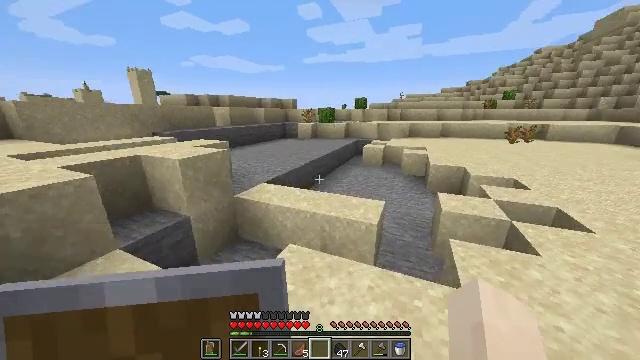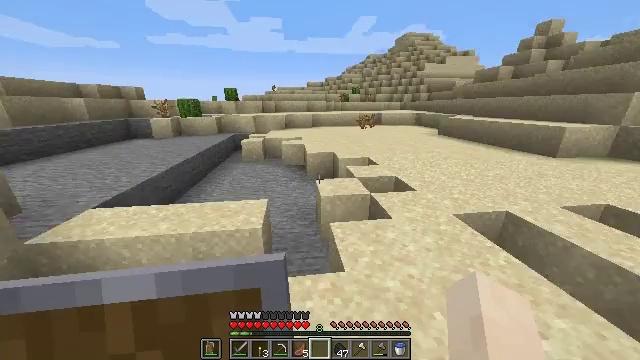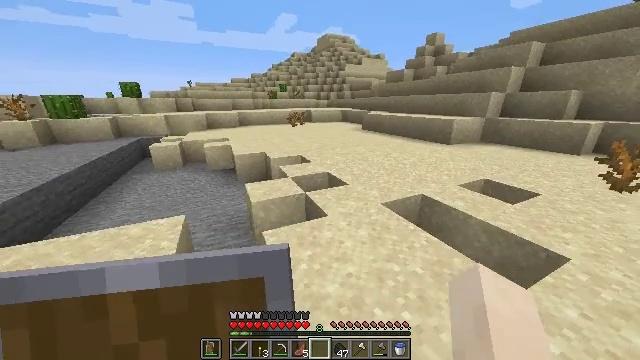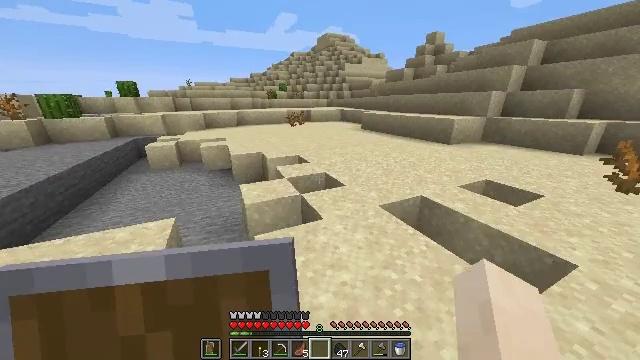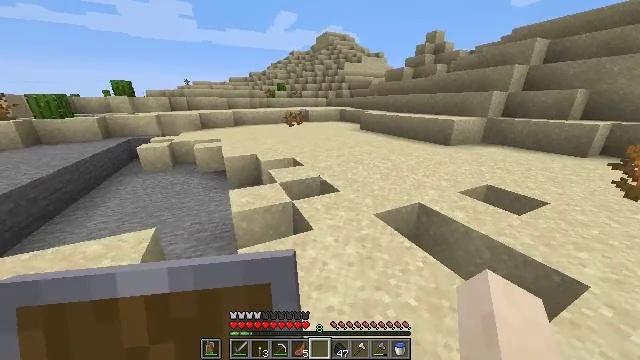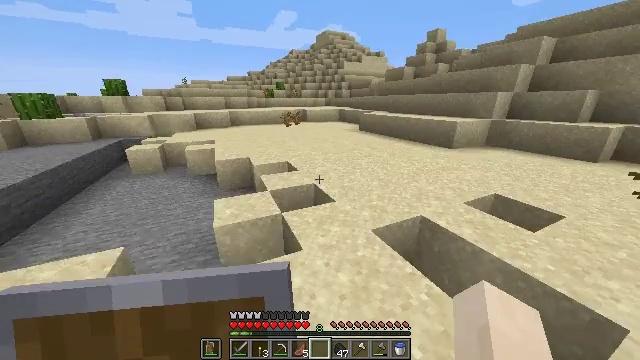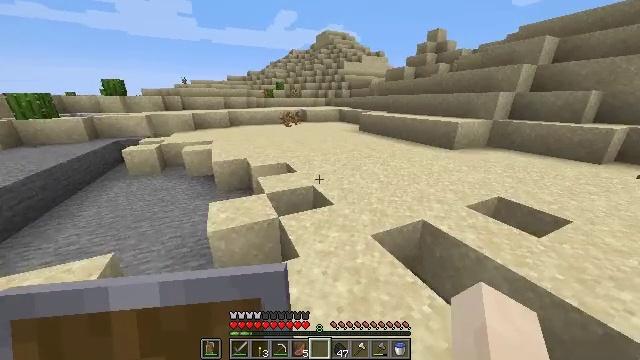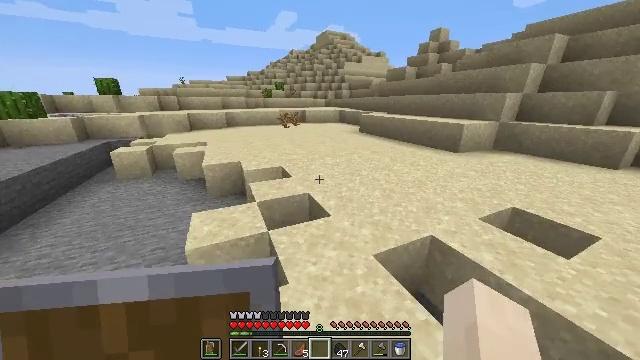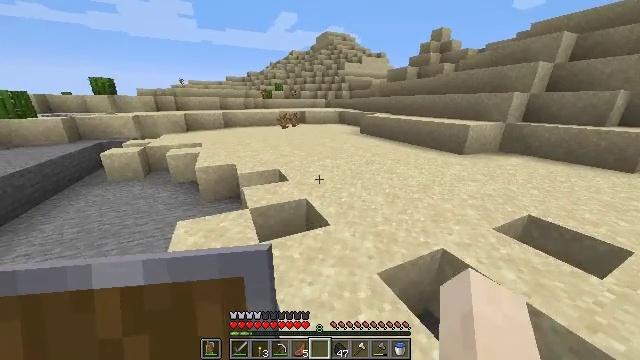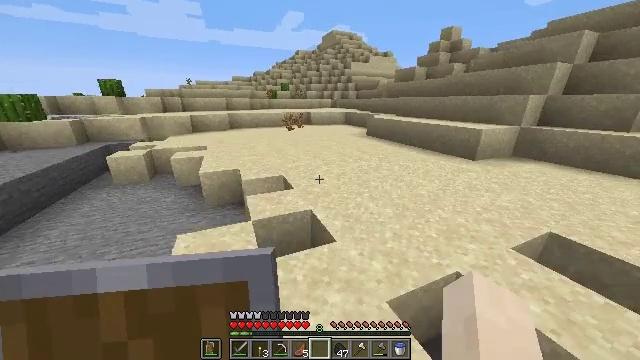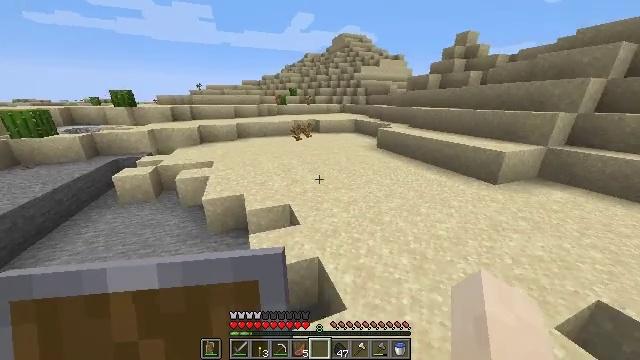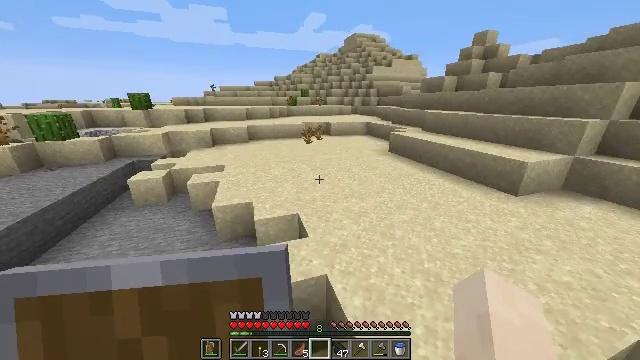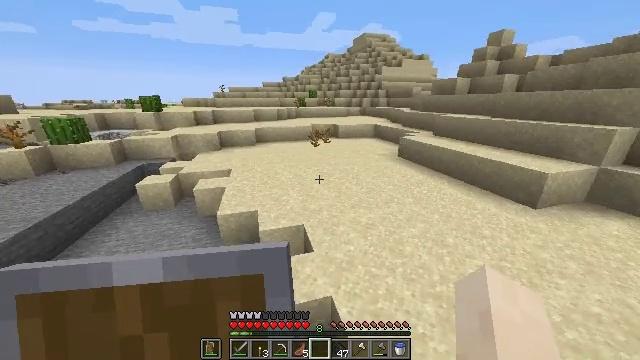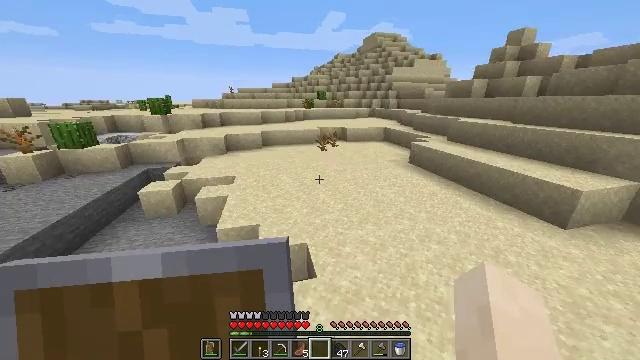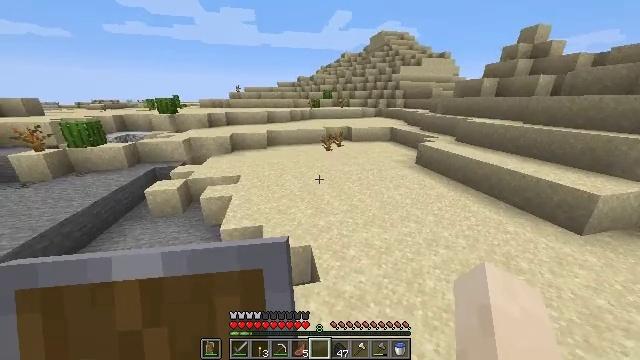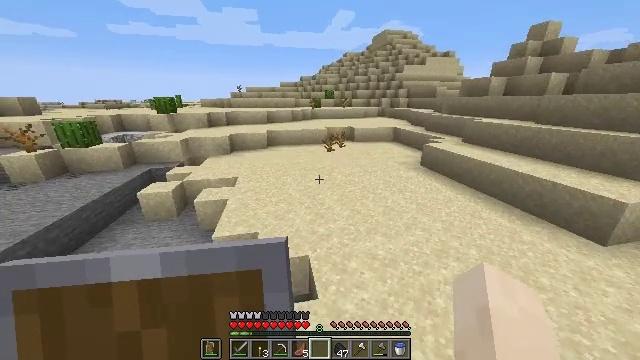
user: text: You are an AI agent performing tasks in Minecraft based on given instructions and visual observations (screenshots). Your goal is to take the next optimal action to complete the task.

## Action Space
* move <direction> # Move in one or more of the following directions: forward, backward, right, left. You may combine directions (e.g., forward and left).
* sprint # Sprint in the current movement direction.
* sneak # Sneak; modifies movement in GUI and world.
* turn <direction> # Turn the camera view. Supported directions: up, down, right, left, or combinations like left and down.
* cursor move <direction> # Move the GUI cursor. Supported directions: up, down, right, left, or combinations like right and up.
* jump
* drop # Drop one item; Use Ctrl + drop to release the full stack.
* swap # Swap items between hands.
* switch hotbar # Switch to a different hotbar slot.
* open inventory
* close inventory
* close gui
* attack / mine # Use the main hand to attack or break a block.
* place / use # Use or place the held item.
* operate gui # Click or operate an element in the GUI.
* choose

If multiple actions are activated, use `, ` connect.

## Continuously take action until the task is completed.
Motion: motion action
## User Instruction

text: Mine the dead bush in the desert.
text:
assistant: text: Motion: move forward and move right, sprint, turn right and down
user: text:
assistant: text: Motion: move forward and move right, sprint, turn right
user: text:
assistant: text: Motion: move forward and move right, sprint
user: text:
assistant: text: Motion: move forward, sprint
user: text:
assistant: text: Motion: move forward, sprint
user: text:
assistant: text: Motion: move forward, sprint
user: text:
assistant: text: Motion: move forward, sprint
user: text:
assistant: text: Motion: move forward, sprint
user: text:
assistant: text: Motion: move forward, sprint, turn left, jump
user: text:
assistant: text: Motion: move forward, sprint, turn left, jump
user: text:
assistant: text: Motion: move forward, sprint, turn left, jump
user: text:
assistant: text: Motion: move forward, sprint, turn left, jump
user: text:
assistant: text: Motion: move forward, sprint, turn left, jump
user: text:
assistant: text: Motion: move forward, sprint, turn left, jump
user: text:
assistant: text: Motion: move forward, sprint, jump
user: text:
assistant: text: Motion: move forward, sprint
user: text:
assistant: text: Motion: move forward, sprint
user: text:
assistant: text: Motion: move forward, sprint, turn left
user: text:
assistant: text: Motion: move forward, sprint, turn left
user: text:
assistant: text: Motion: move forward, sprint, turn left, jump
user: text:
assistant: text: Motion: move forward, sprint, jump
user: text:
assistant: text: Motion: move forward, sprint, turn left, jump
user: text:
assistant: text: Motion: move forward, sprint, turn left, jump
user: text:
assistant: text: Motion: move forward, sprint, jump
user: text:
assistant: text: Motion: move forward, sprint, jump
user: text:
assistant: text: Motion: move forward, sprint, jump
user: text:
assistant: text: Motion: move forward, sprint
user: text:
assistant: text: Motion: move forward, sprint
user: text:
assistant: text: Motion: move forward, sprint
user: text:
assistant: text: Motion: move forward, sprint